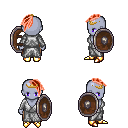
a pixel art fantasy rpg character, female body template, dark elf, purple skin, white robe, robe skirt, red long mohawk hairstyle, gold tiara, gold boots, shield, four views (front, back, left, right), 2x2 character sprite sheet, small pixel art, hard edges, no anti-aliasing